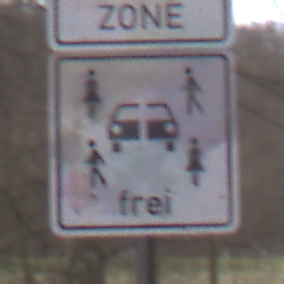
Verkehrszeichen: CarsharingfahrzeugeFrei
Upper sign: BeginnEingeschraenktesHalteverbotZone
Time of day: MorningAfternoon
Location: Outdoor (Nature)
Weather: Overcast
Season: Autumn
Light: Natural